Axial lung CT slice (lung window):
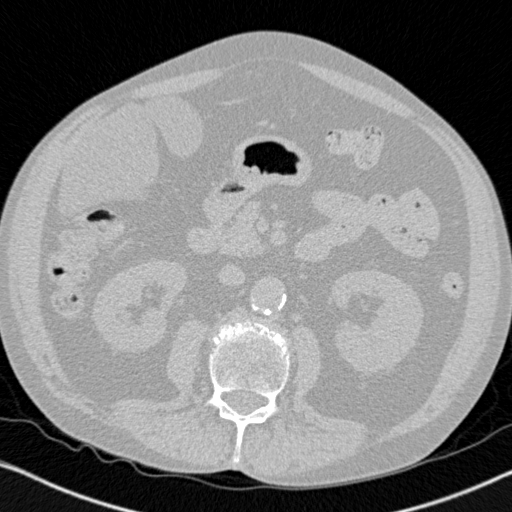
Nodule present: no